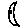
Label: moon